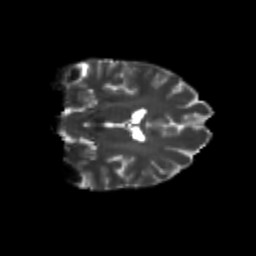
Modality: T2w
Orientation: coronal
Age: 22
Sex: female
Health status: healthy
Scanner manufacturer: philips
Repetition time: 7.39 s
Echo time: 0.08599 s